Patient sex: M
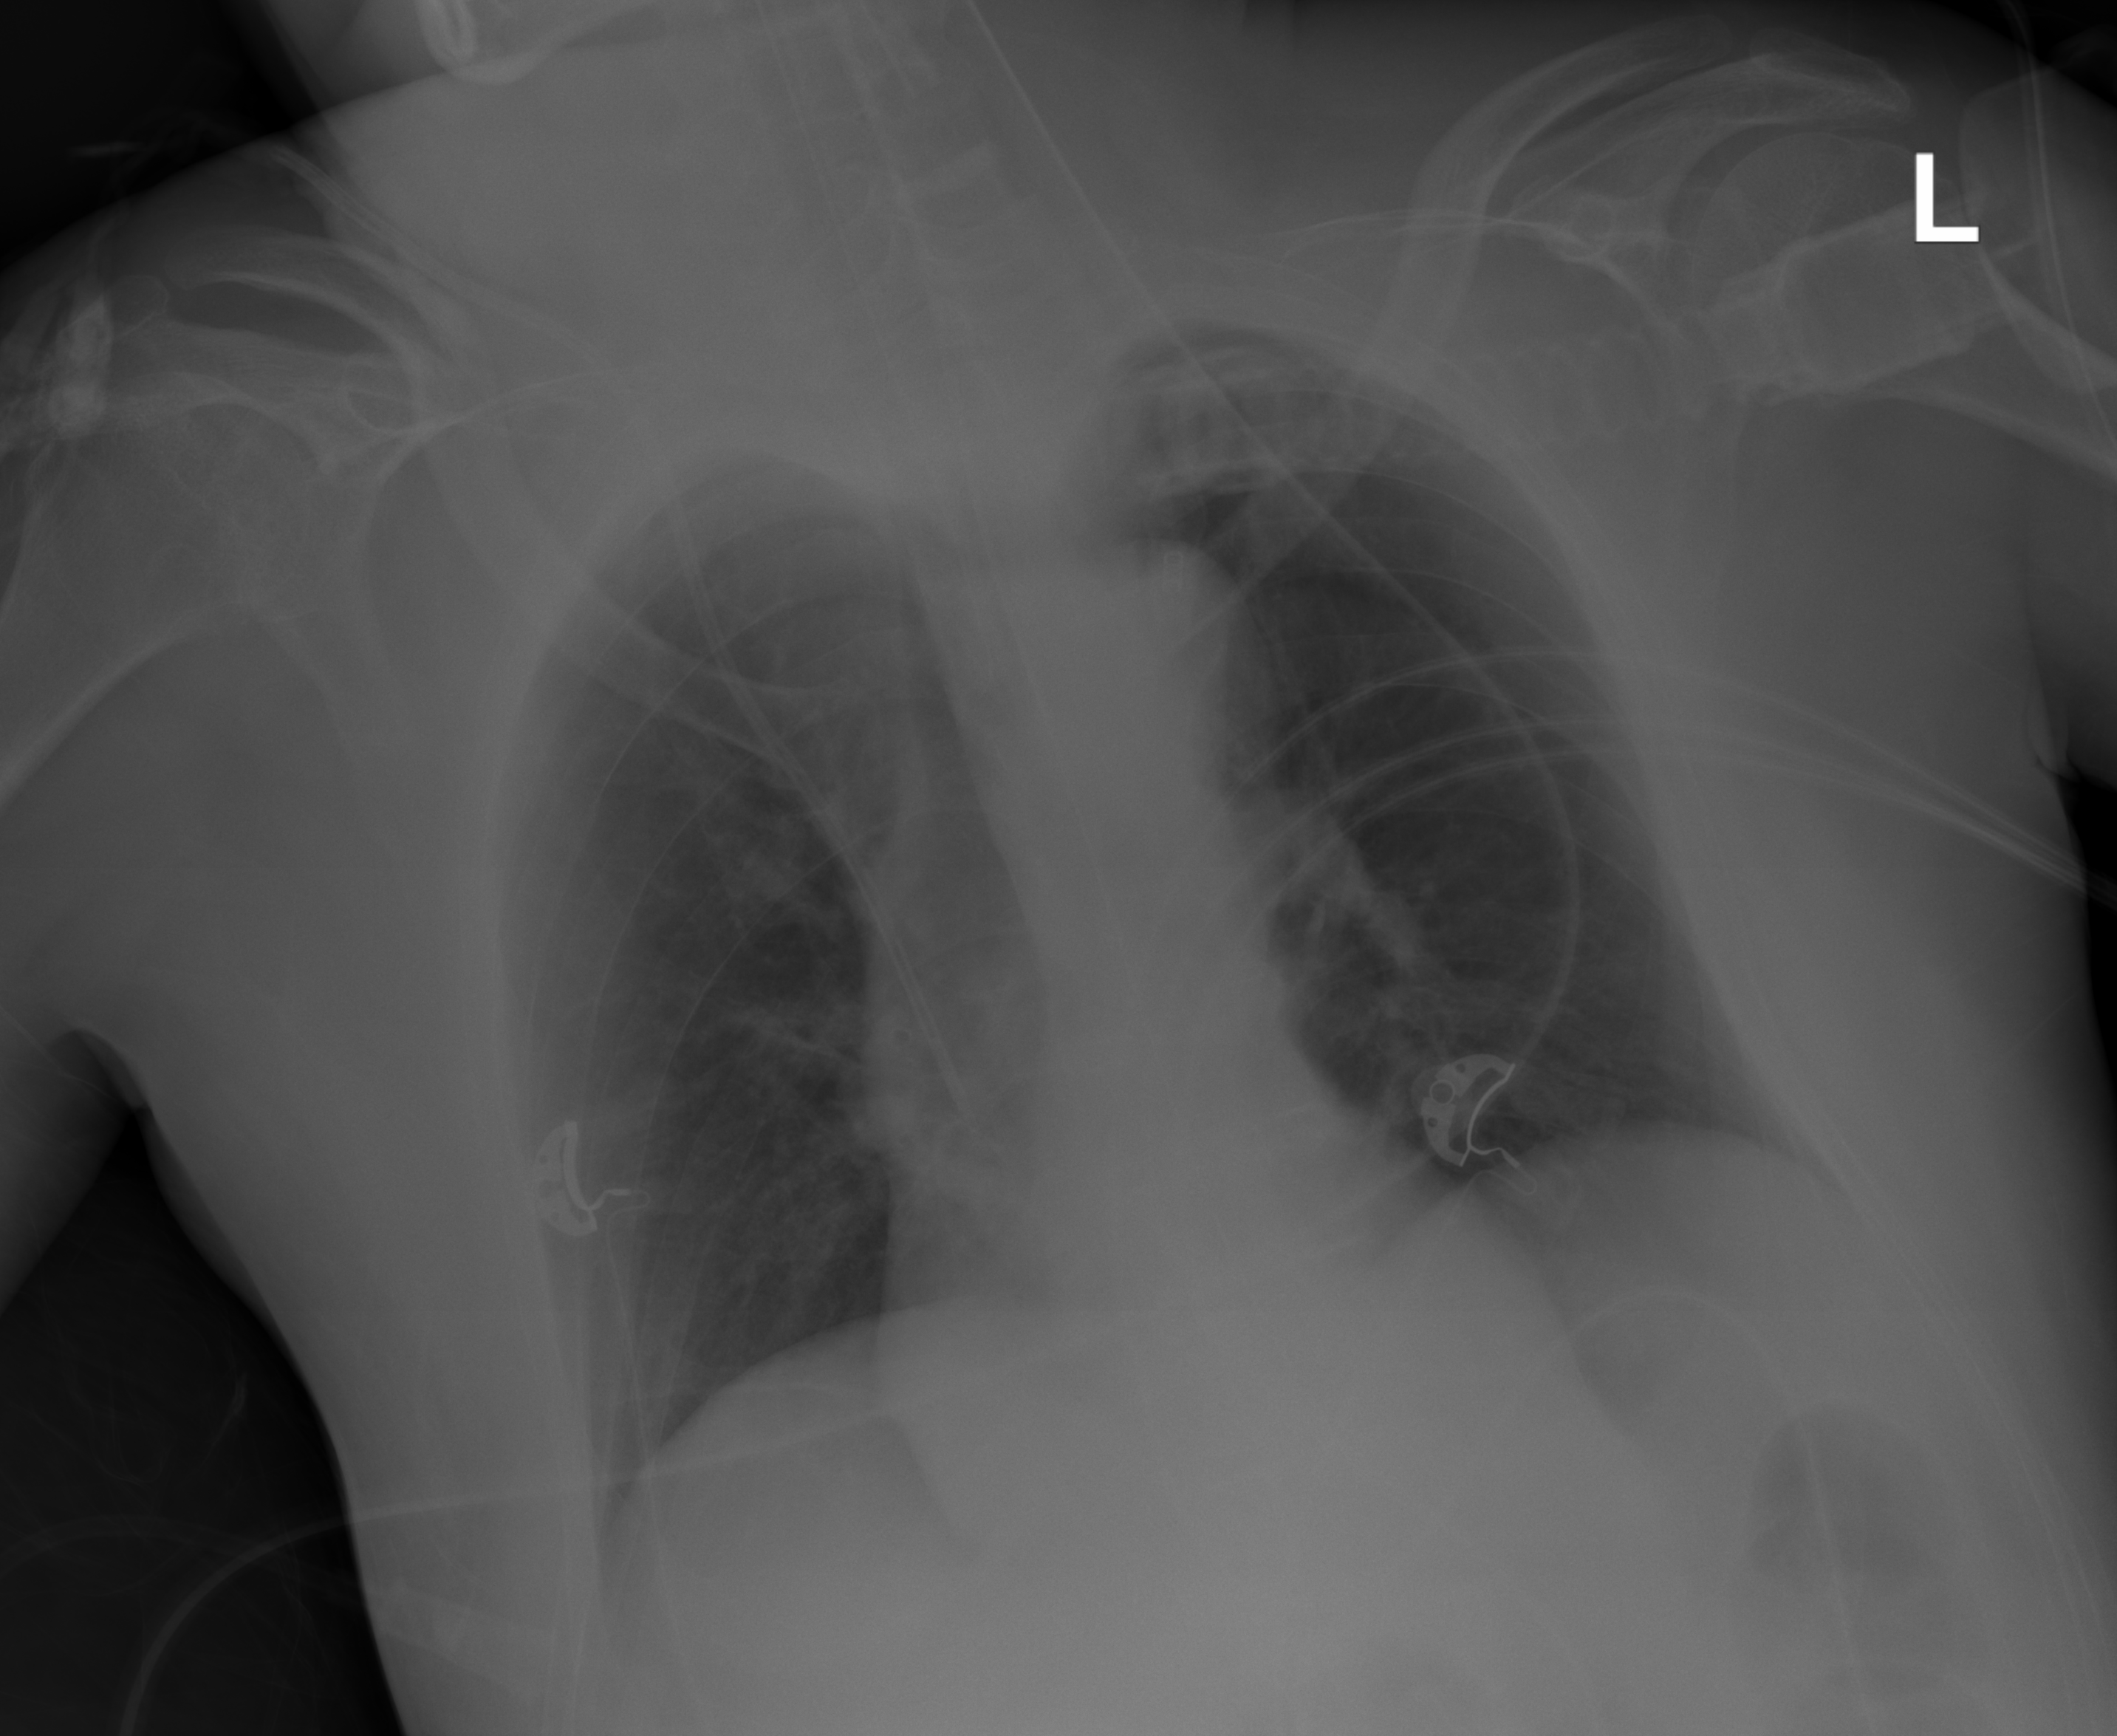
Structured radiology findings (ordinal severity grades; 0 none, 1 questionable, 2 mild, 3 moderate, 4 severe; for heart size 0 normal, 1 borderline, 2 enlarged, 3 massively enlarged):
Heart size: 0
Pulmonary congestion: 0
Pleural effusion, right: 0
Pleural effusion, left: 0
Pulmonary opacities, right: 0
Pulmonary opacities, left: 0
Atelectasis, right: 2
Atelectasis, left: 2